Aerial crown-view tile of a tropical tree (Barro Colorado Island, Panama), acquired 20241014:
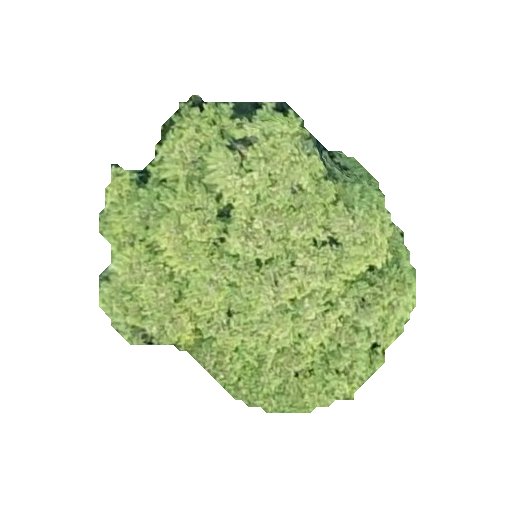
Species: Quararibea asterolepis
GBIF accepted scientific name: Quararibea asterolepis
Crown area: 110.464 m²